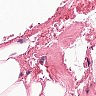
Metastatic tissue present: no